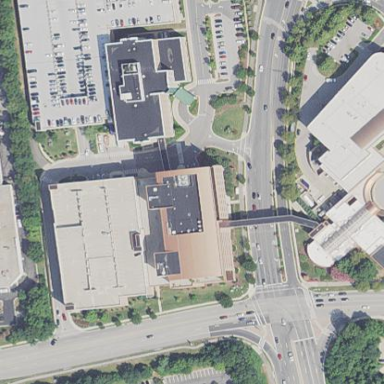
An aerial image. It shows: Clinic building providing healthcare services.